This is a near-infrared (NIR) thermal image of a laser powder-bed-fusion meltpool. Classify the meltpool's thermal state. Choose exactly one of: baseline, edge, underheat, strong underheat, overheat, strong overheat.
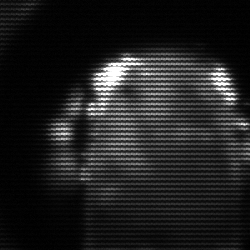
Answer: baseline